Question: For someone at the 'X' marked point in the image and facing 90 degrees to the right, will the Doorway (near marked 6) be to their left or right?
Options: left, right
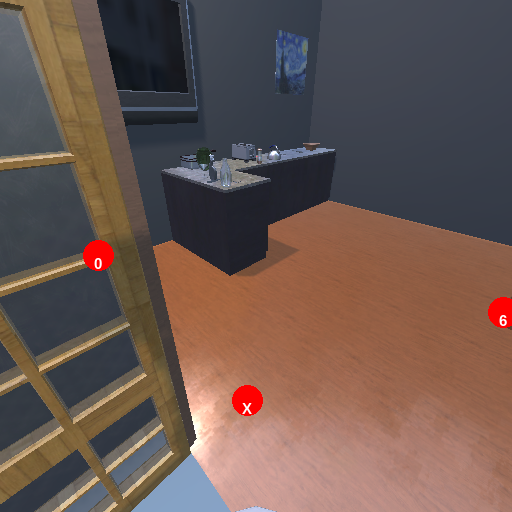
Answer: left